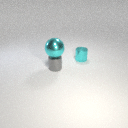
small gray metal cylinder to the left of small cyan metal cylinder